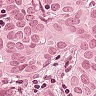
Metastatic tissue present: yes